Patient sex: F
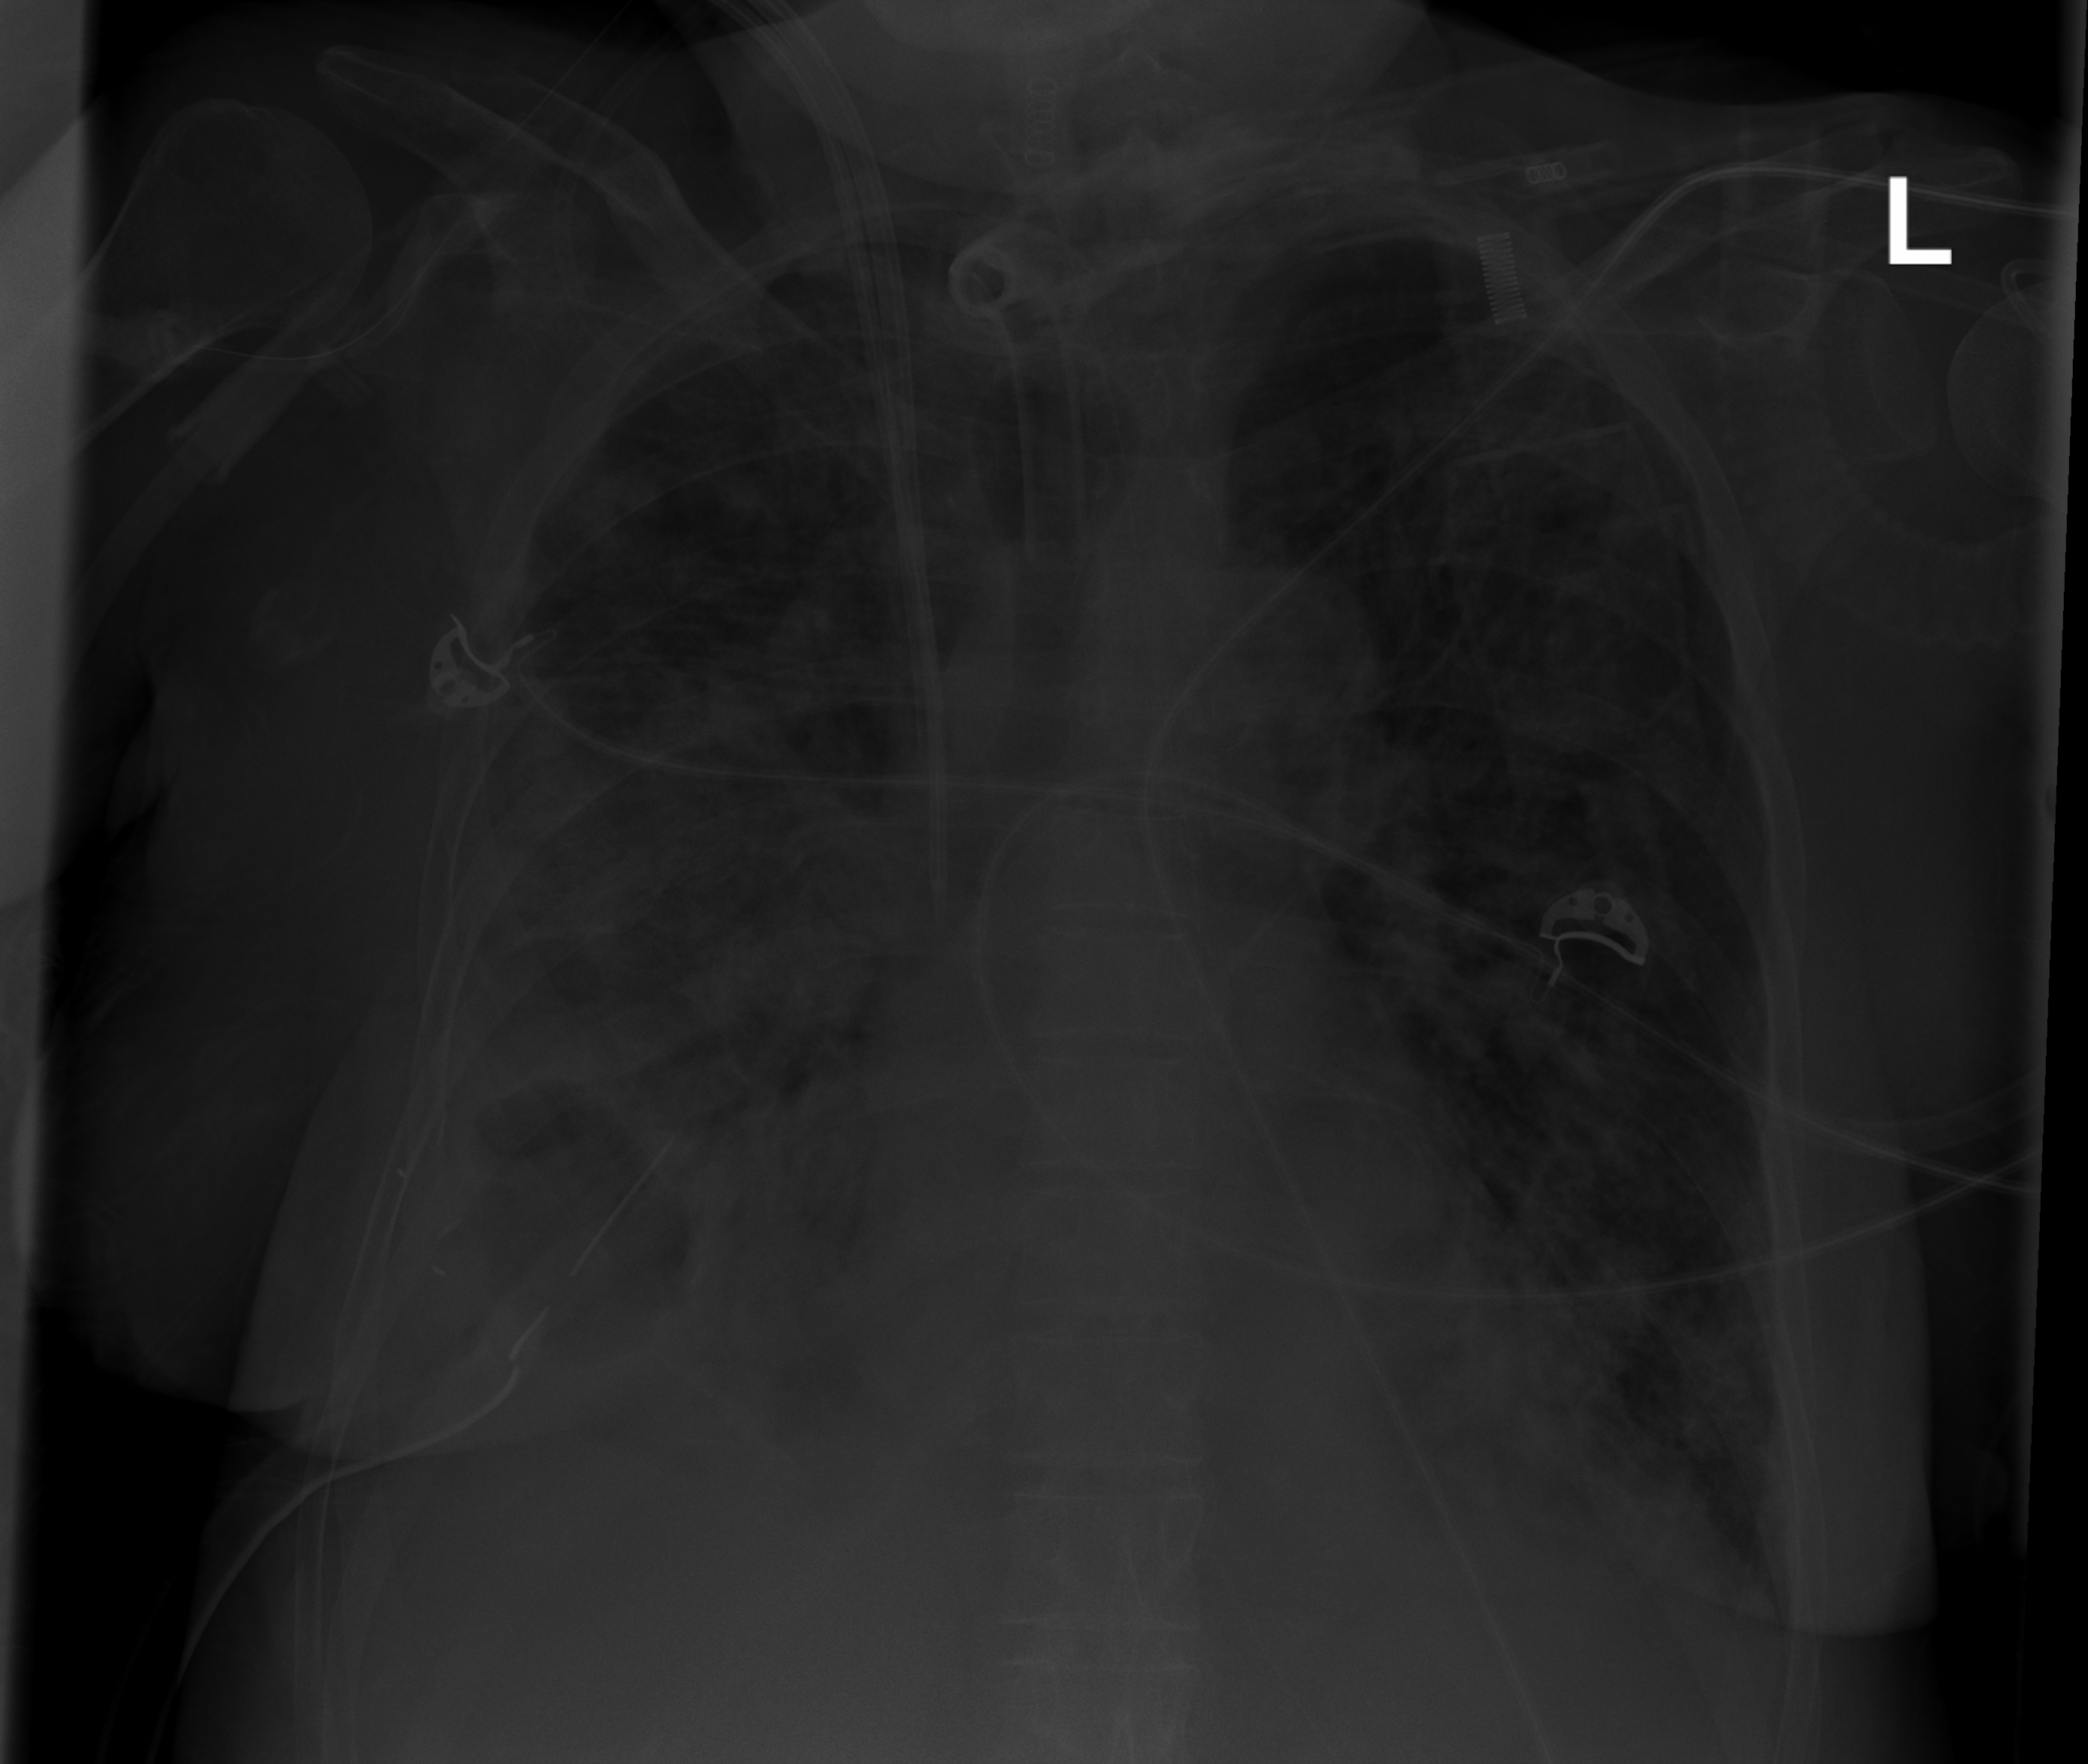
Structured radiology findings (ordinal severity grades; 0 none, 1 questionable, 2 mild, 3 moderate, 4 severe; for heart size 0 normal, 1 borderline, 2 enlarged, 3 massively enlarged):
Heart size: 1
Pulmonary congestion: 2
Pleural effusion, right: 2
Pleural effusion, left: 0
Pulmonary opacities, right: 3
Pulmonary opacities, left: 3
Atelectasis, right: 2
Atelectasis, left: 2